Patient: sex M, age 79
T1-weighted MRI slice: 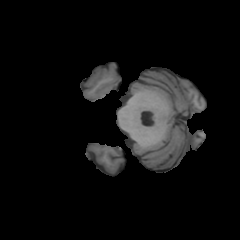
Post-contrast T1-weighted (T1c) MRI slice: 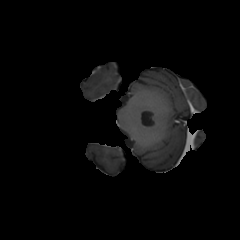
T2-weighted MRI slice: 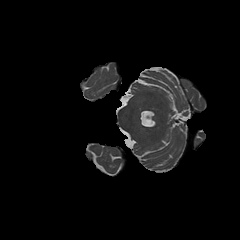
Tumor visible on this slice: no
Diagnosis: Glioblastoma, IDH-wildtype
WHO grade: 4